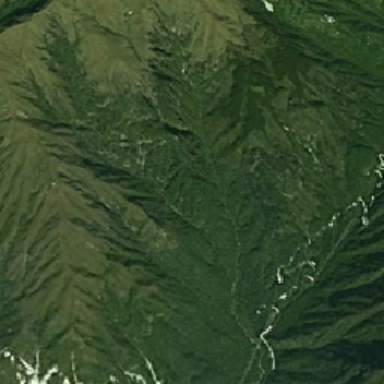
This high mountain brought up many trees .